Question: Here is the full title I would have posted, but it happens to be too long:
> Given a source node, dest node, and intermediate nodes, how does one detect if the shortest Manhattan Distance is blocked by the intermediate nodes?

I've drawn a diagram to make it more clear. On the left side, "u" is the source node and "v" is the destination node. The nodes labeled 1 through 6 are the intermediate nodes. The shortest Manhattan Distance from u -> v would be 12, but the intermediate nodes form a wall blocking it. The diagram on the right, with u' being the source, and v' being the destination, shows that the intermediate nodes 1 through 5 do not block the shortest Manhattan distance from u' to v'.
I'm trying to find an algorithm that won't require me to actually do a graph search (e.g. BFS), because the distance between u and v could potentially be very large.
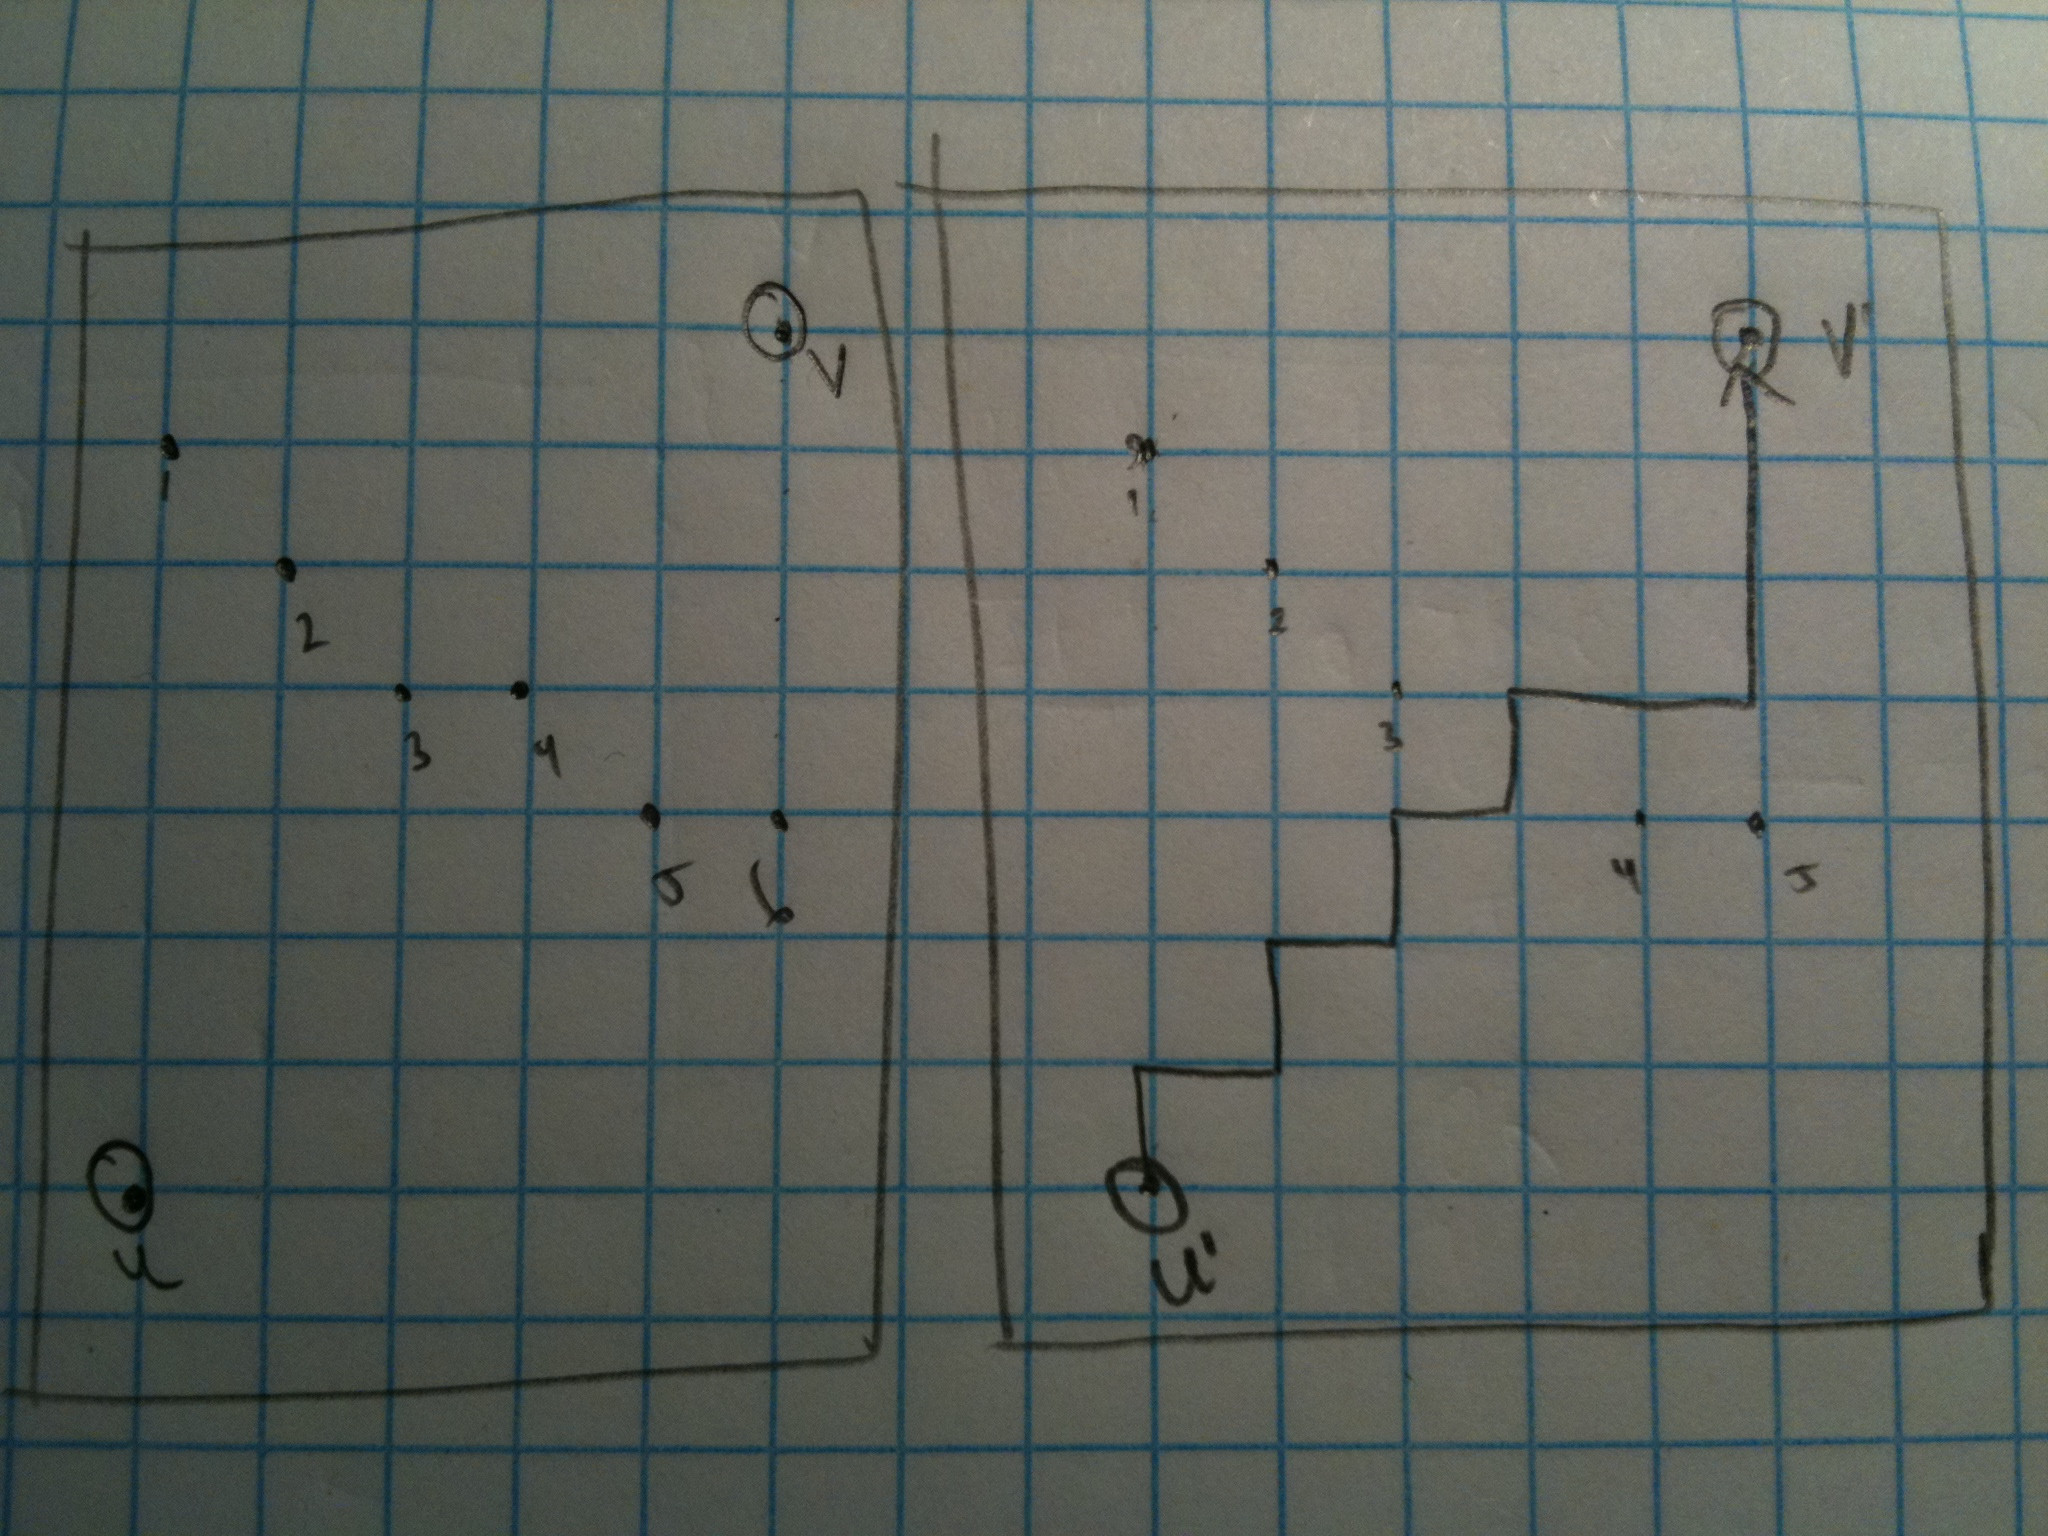
Answer: If all you want to do is detect whether the shortest path (one consisting of moves that monotonically take you in the right direction) is blocked, then you are trying to check whether the blocking nodes cut the rectangle whose corners are given by the source and destination node into two different regions that are disconnected. If no shortest path from the source to the destination is possible, then every path must have some point in it that's blocked.
Let's suppose for simplicity that your start point is below and to the left of the destination point. In that case, find, in O(n), all of the other points that are obstacle points contained in the bounding box holding the start and end point. You now want to see if there is some subset of those nodes that cuts the rectangle into two pieces, one containing the bottom-left corner and one containing the top-right corner. This is possible iff there is a path of the blocking nodes from the left side to the right side, from the left side to the bottom side, from the top side to the right side, or from the top side to the bottom side. Thus we just need to check if any of these are possible.
Fortunately, this can be done efficiently by modeling the problem as a graph search in a graph that has size O(n), where n is the number of blocking points, and has nothing to do with the size of the bounding box. That is, no matter how far apart the test points are, the size of the graph to search depends solely on the number of blocking points.
The graph you want to construct has two parts. First, build a graph where each blocking point is connected to each other blocking point in the 3x3 square surrounding it. These edges link together blocking points that could be part of the same barrier, in that no path from the source to the target could pass between two blocking points joined by an edge. Now, add in four new nodes representing the top wall, left wall, right wall, and bottom wall and connect them to each node that is adjacent to the appropriate wall. That way, for example, a path from the left wall node to the right wall node would represent a series of blocking nodes that make it impossible to get from the bottom-left node to the top-right node.
This graph has size O(n), where n is the number of blocking nodes, since there are O(n) nodes and each node can have at most 12 edges - one for each of the 8 neighbors and potentially one for each of the four walls. You could construct it in at worst quadratic time by scanning over each node and, for each other node, seeing if they are adjacent. There is probably a better way to do this, but nothing comes to me at the moment.
Now that you have the graph, for each of the pairs of walls that, if connected, would disconnect the graph, run a graph search in this graph between those two wall nodes. If a path exists, report that the shortest path is blocked. If not, report that some shortest path is unblocked. These searches could be done with a simple DFS, or since you're running multiple searches and just want to know if they're connected, using a strongly connected components algorithm once and checking if any pair of important nodes are in the same SCC. Either approach takes time O(n).
Thus the time to solve this problem is at most O(n), with the bottleneck being the time required to construct the graph.
Hope this helps!